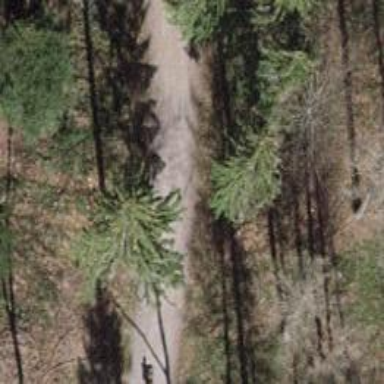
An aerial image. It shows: Track road with pebblestone surface. It is specifically grade2 Nordic track.